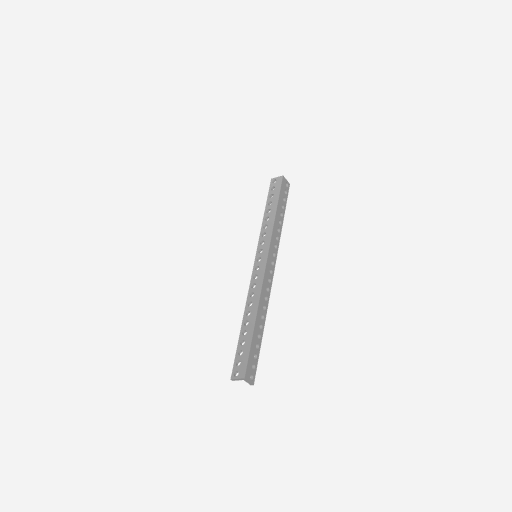
Part: LBeam23H